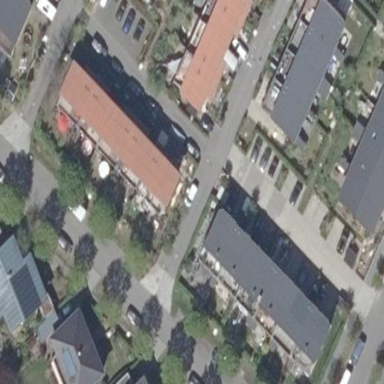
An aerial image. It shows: Terrace building with skillion roof shape.